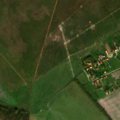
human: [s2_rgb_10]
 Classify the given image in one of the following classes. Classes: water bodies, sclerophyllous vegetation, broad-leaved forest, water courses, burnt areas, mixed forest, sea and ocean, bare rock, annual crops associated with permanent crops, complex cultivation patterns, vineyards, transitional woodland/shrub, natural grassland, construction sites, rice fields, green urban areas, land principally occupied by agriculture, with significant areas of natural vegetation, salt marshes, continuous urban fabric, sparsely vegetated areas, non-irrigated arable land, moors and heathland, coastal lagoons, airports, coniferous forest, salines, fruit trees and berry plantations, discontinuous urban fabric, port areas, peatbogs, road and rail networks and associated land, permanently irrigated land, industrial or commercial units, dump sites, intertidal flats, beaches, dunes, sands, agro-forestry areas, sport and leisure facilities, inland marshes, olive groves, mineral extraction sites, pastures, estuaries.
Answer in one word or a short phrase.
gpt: discontinuous urban fabric, non-irrigated arable land, broad-leaved forest, natural grassland